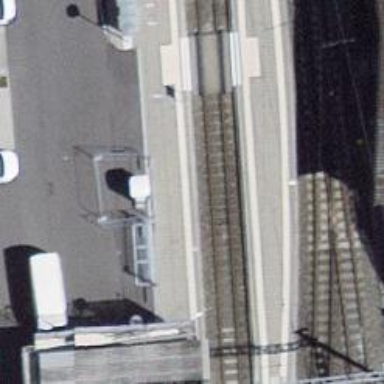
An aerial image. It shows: Railway station that also serves as public transport station.